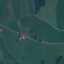
Land use / land cover class: Pasture